Question: In the stack trace of my iPhone application, I see a call to something called 'PurpleEventCallback'. I wasn't able to find any documentation for it. What is this?

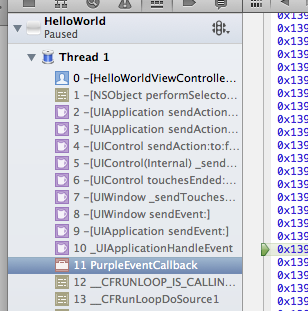
Answer: Project Purple was the codename for iOS back when it was basically a skunkworks project within Apple. This callback is basically just an event bridge between the 'CoreFoundation' layer (ported from OS X) and the 'UIKit' layer (the next-generation Cocoa framework).
- <URL>